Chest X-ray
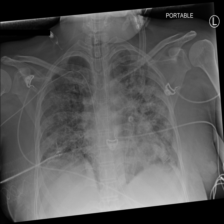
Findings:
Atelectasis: negative
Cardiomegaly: negative
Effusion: negative
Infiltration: positive
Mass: negative
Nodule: negative
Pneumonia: negative
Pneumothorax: negative
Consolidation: negative
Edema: negative
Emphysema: negative
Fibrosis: negative
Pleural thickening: negative
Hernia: negative